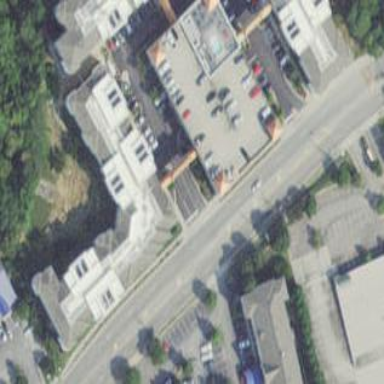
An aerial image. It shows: Multi-storey parking building.